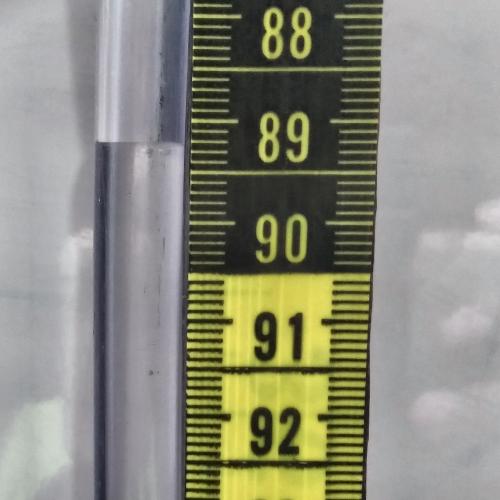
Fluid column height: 89.2 cm